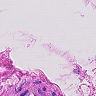
Metastatic tissue present: no